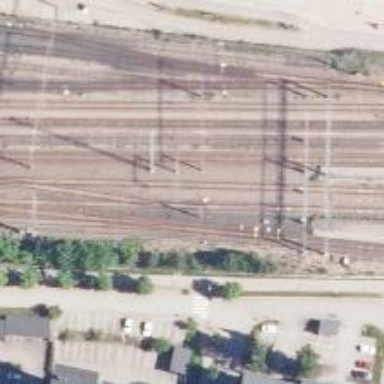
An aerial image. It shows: Railway with continuous electrified contact lines.